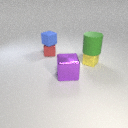
small blue rubber cube behind large green rubber cylinder